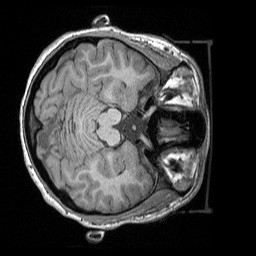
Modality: T1w
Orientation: axial
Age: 28
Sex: female
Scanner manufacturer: siemens
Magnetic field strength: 3 T
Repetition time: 1.9 s
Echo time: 0.00252 s